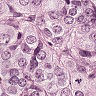
Metastatic tissue present: yes